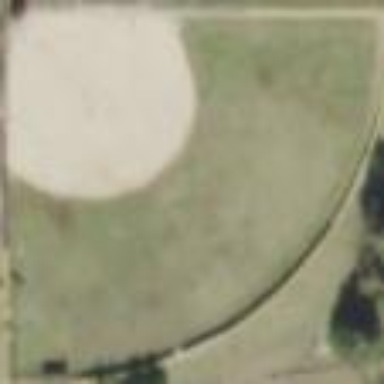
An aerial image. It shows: Baseball pitch for leisure and sports activities.